Interaction volume radius: 10 \u00c5
Interaction volume height: 10 \u00c5
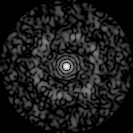
Disorder parameter: 0.8127